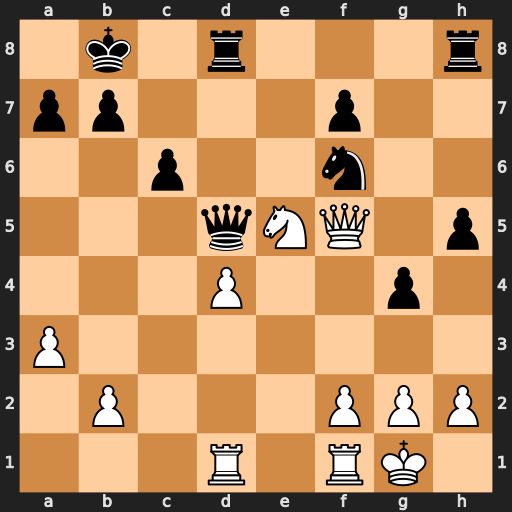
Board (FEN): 1k1r3r/pp3p2/2p2n2/3qNQ1p/3P2p1/P7/1P3PPP/3R1RK1
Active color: w
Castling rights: -
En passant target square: -
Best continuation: Qxf6